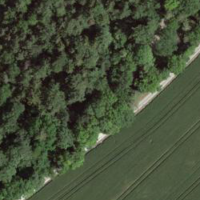
EUNIS habitat code: 44
Species observed at this site:
Allium ursinum
Melittis melissophyllum